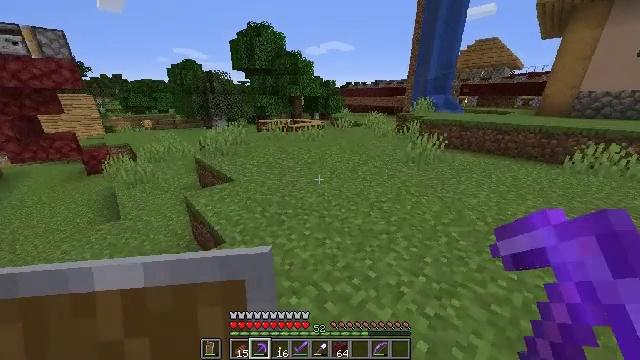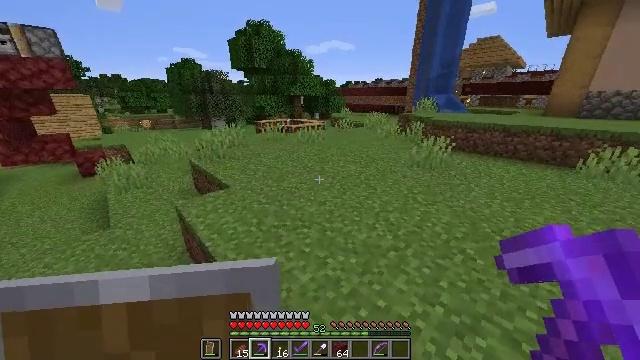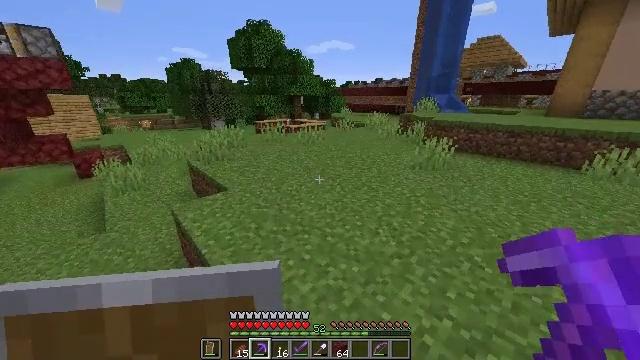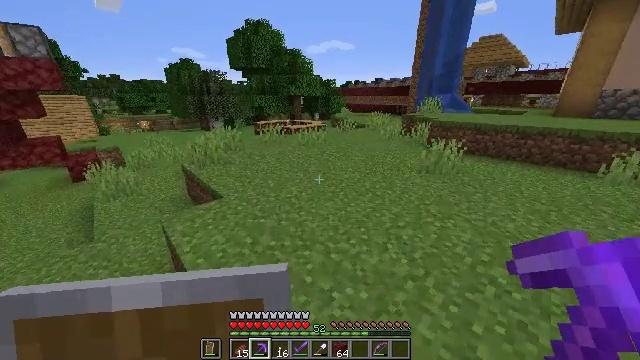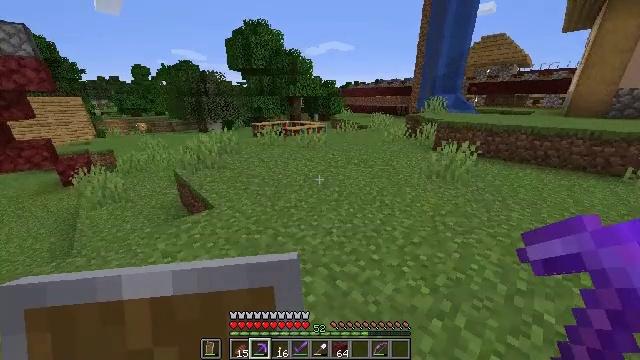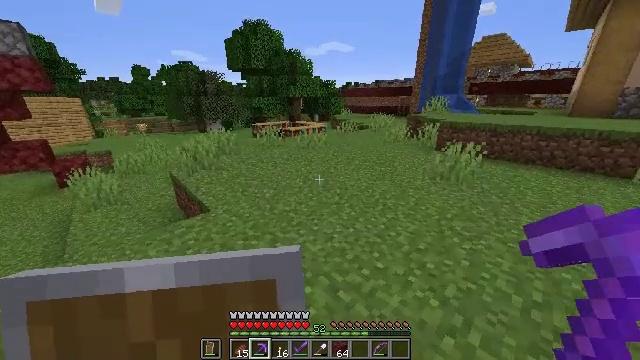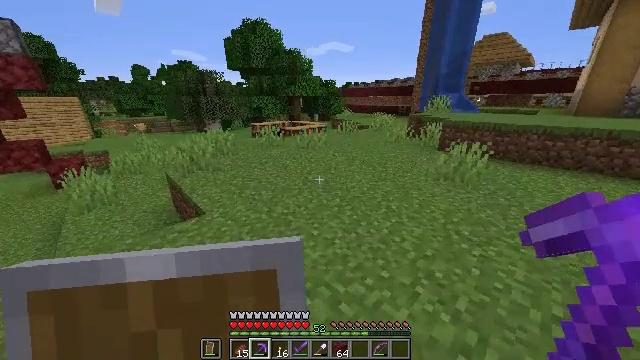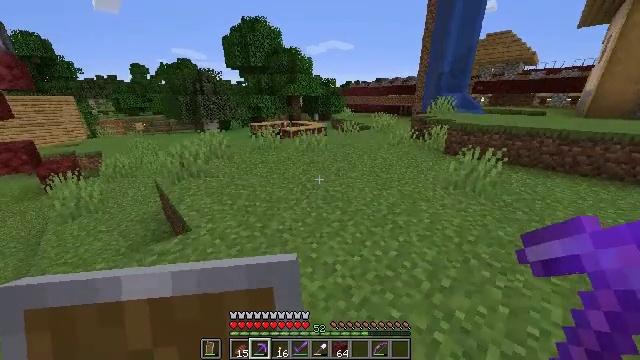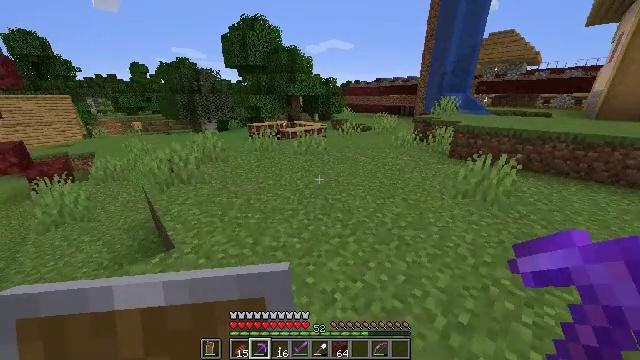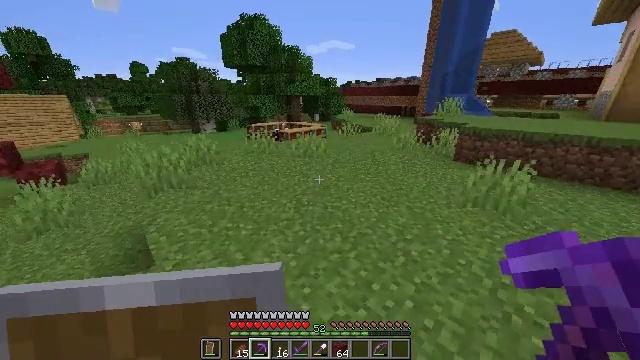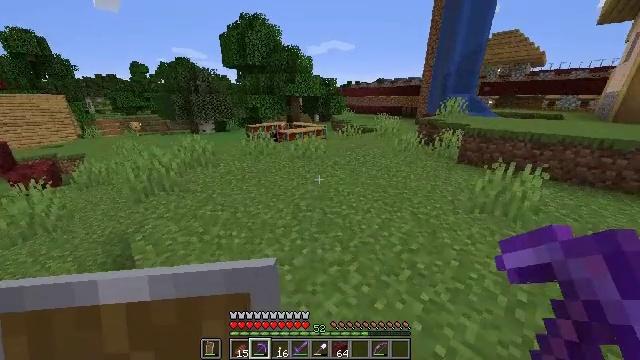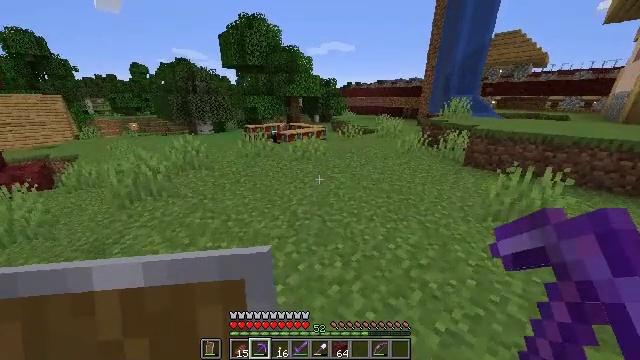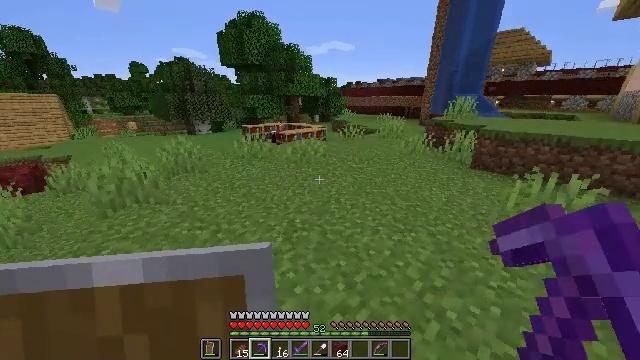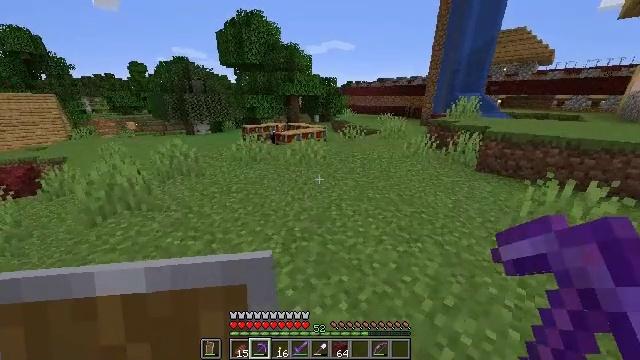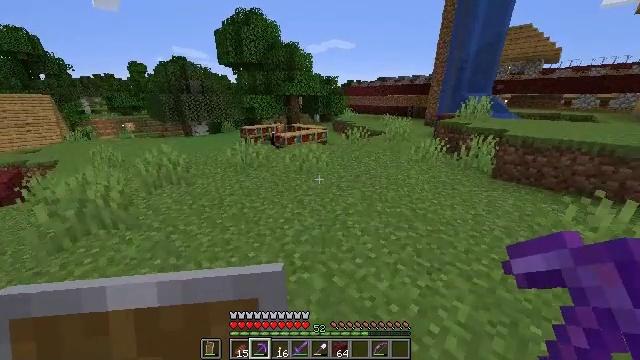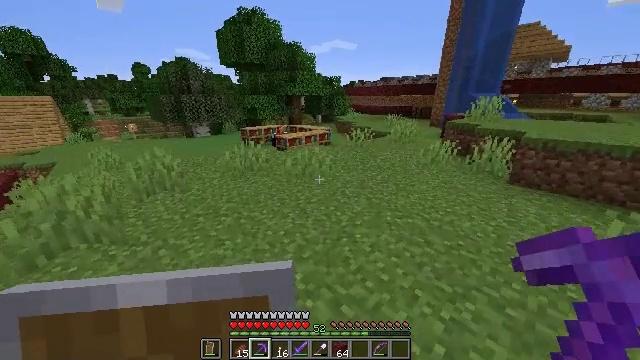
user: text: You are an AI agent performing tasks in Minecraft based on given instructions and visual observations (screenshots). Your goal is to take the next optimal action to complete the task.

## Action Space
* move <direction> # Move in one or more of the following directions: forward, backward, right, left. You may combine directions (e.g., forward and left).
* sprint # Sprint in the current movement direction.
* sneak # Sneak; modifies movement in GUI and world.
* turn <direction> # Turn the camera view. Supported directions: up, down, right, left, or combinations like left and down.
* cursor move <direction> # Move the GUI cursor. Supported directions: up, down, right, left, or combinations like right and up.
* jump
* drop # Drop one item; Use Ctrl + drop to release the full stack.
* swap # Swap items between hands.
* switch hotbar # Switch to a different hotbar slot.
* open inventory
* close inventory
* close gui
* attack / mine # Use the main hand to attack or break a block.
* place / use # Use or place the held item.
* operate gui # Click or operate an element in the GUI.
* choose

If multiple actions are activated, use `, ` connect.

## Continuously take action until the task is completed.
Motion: motion action
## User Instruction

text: Obtain gold nugget by crafting gold ingot.
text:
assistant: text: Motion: move forward
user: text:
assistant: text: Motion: move forward
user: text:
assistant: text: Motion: move forward
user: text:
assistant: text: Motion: move forward
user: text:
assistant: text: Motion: move forward
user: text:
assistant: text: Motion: move forward
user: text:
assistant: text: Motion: move forward
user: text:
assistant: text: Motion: move forward
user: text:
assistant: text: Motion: move forward
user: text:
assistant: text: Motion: move forward
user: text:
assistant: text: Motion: move forward
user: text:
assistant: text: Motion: move forward
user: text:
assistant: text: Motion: move forward
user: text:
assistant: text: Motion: move forward
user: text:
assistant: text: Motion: move forward
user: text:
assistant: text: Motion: move forward, turn left
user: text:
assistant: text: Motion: move forward, turn left
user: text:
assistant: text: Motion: move forward, turn left
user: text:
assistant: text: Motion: move forward
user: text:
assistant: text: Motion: move forward
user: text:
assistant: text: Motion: move forward
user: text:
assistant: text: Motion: move forward, turn left and down
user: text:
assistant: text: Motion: move forward, turn left and down
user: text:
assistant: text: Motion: move forward, turn left
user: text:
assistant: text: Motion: move forward, turn left
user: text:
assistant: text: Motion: move forward
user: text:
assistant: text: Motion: move forward, turn up
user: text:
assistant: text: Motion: move forward, turn left and up
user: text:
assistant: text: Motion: move forward
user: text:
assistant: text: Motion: move forward